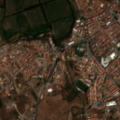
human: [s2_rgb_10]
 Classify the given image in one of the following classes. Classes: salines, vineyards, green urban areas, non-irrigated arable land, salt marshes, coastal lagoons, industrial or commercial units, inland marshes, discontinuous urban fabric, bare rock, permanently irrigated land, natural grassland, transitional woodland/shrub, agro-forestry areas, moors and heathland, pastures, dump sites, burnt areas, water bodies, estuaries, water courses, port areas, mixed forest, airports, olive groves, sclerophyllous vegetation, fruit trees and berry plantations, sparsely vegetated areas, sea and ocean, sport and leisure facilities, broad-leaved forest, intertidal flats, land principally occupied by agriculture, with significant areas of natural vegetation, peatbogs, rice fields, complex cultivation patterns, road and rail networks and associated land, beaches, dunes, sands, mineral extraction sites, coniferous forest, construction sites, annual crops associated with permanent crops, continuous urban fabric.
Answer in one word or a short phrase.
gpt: continuous urban fabric, industrial or commercial units, permanently irrigated land, rice fields, complex cultivation patterns